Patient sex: F
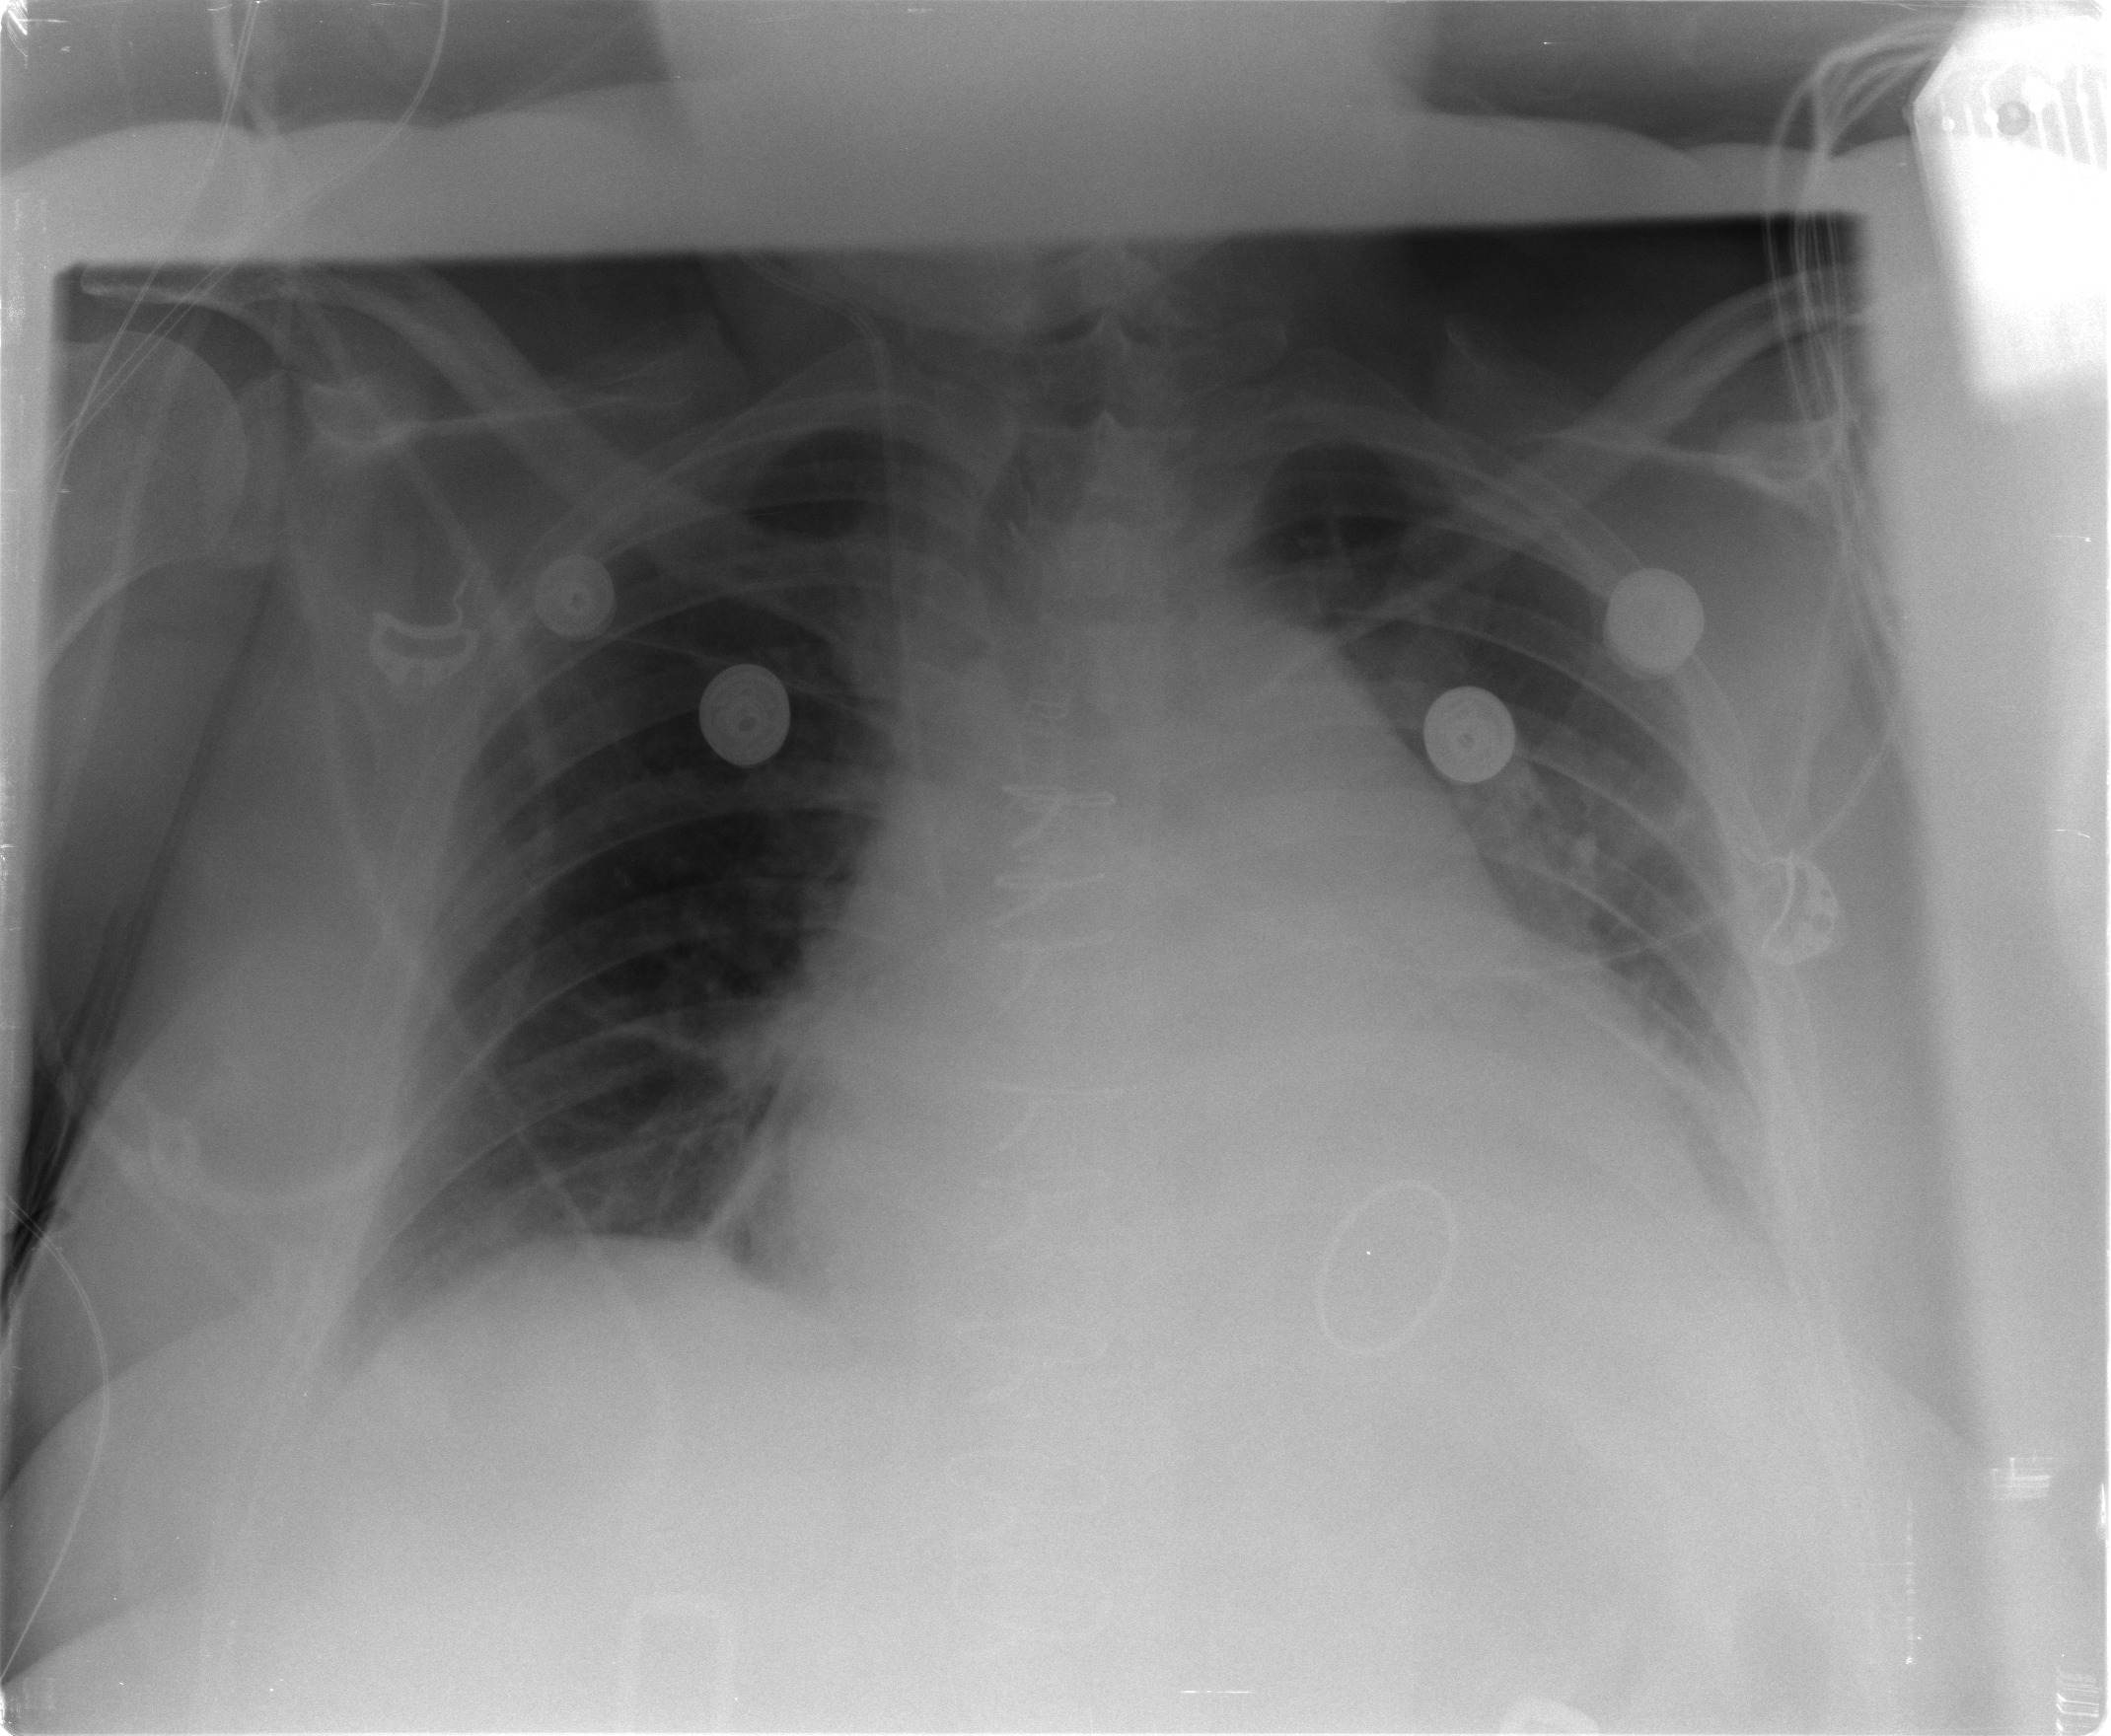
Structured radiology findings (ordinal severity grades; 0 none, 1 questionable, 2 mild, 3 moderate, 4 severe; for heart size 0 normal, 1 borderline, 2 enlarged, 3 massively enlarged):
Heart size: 2
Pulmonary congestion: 2
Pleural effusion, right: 0
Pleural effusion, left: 2
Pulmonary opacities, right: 0
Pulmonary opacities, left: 0
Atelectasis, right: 2
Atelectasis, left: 2